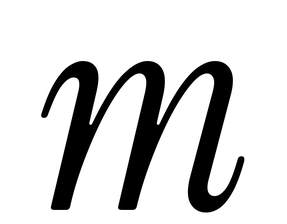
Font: InstrumentSerif-Italic